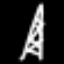
Label: The Eiffel Tower